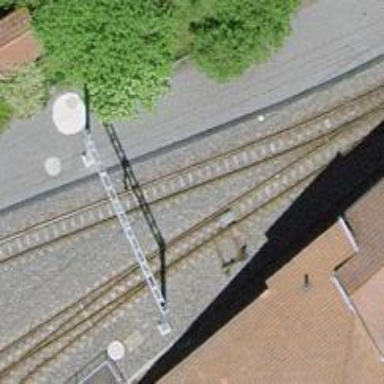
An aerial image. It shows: Railway switch.